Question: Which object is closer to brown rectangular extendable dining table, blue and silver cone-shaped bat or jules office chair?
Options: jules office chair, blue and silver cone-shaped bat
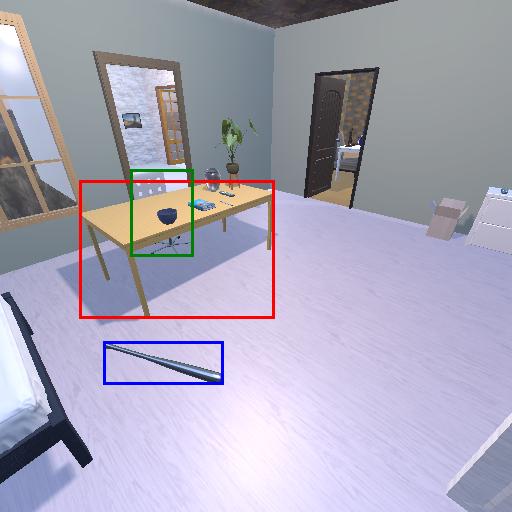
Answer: jules office chair